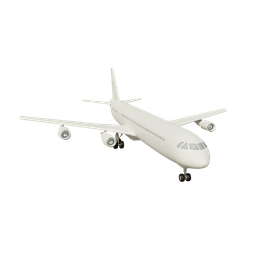
Label: mechanical